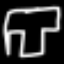
Label: pants